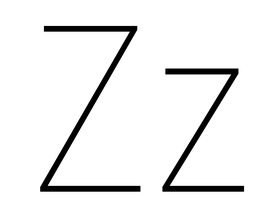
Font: Roboto_Condensed_Thin